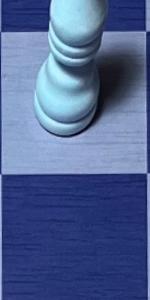
Label: Empty